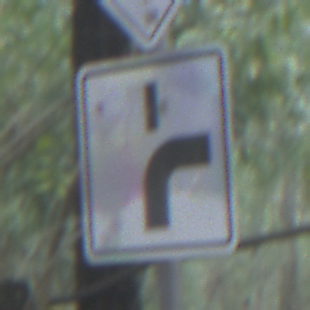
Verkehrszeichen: VerlaufVorfahrtsstrasse8
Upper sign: Vorfahrtsstrasse
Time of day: SunriseSunset
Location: Outdoor (Nature)
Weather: NotSpecified
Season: Autumn
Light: Natural